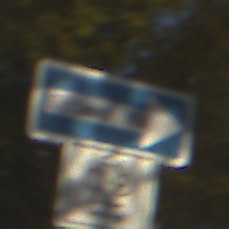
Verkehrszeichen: EinbahnstrasseRechtsweisend
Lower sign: RichtungsangabeDurchPfeile9
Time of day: SunriseSunset
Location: Outdoor (Urban)
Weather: PartlyCloudy
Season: Autumn
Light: Natural